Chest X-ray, PA view. Patient: 45 years old, sex F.
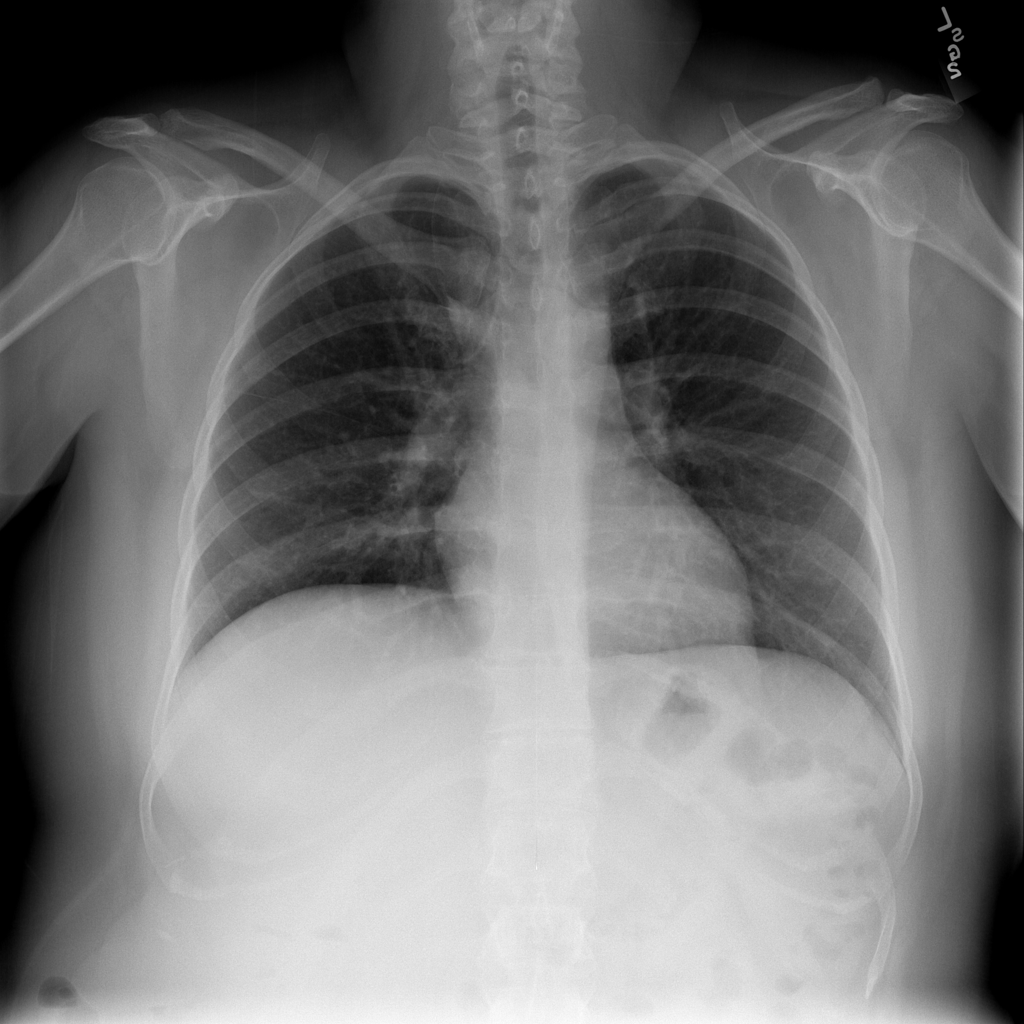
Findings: No Finding